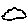
Label: cloud